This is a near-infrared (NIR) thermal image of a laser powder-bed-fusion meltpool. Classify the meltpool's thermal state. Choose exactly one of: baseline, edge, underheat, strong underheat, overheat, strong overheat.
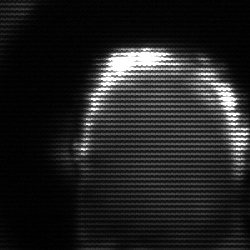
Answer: baseline